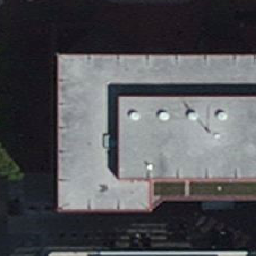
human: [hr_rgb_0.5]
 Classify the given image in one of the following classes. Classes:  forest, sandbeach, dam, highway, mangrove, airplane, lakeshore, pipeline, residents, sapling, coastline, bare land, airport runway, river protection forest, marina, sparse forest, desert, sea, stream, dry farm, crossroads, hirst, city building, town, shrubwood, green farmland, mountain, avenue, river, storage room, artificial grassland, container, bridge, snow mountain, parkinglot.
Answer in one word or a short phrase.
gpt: city building